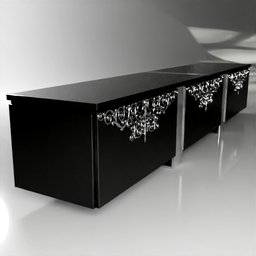
Label: furniture